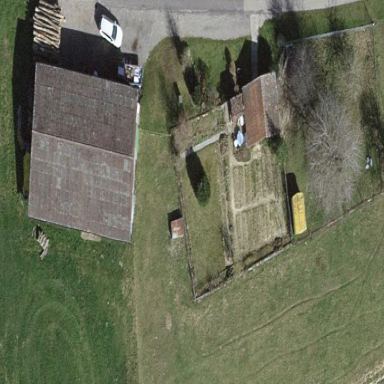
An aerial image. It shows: Farmyard area.